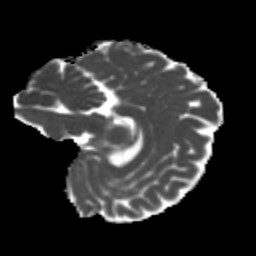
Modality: MD
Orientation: sagittal
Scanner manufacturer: siemens
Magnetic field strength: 3 T
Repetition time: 4 s
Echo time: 0.0594 s